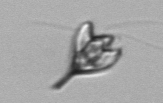
Label: Pyramimonas_longicauda